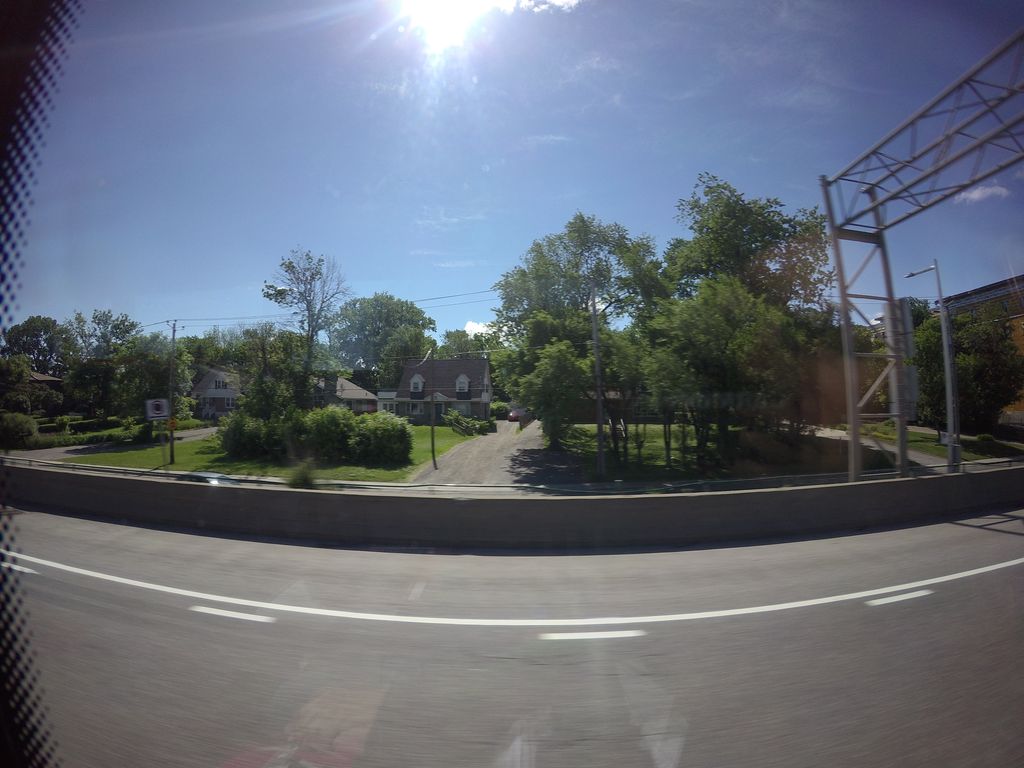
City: montreal